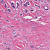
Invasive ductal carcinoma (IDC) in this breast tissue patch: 1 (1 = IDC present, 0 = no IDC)